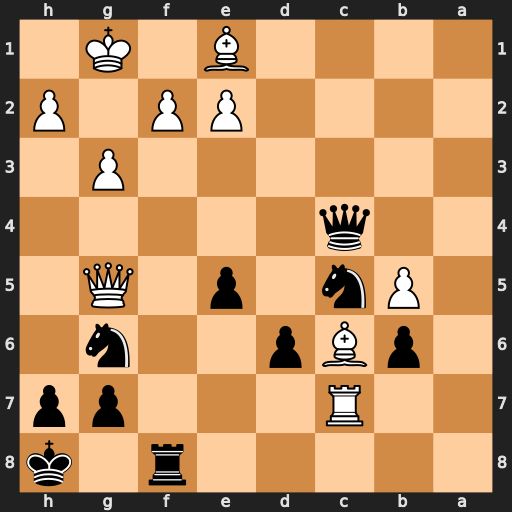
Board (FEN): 5r1k/2R3pp/1pBp2n1/1Pn1p1Q1/2q5/6P1/4PP1P/4B1K1
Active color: b
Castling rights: -
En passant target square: -
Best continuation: Ne6 Qe3 Nxc7